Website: macys
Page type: delivery-shipping
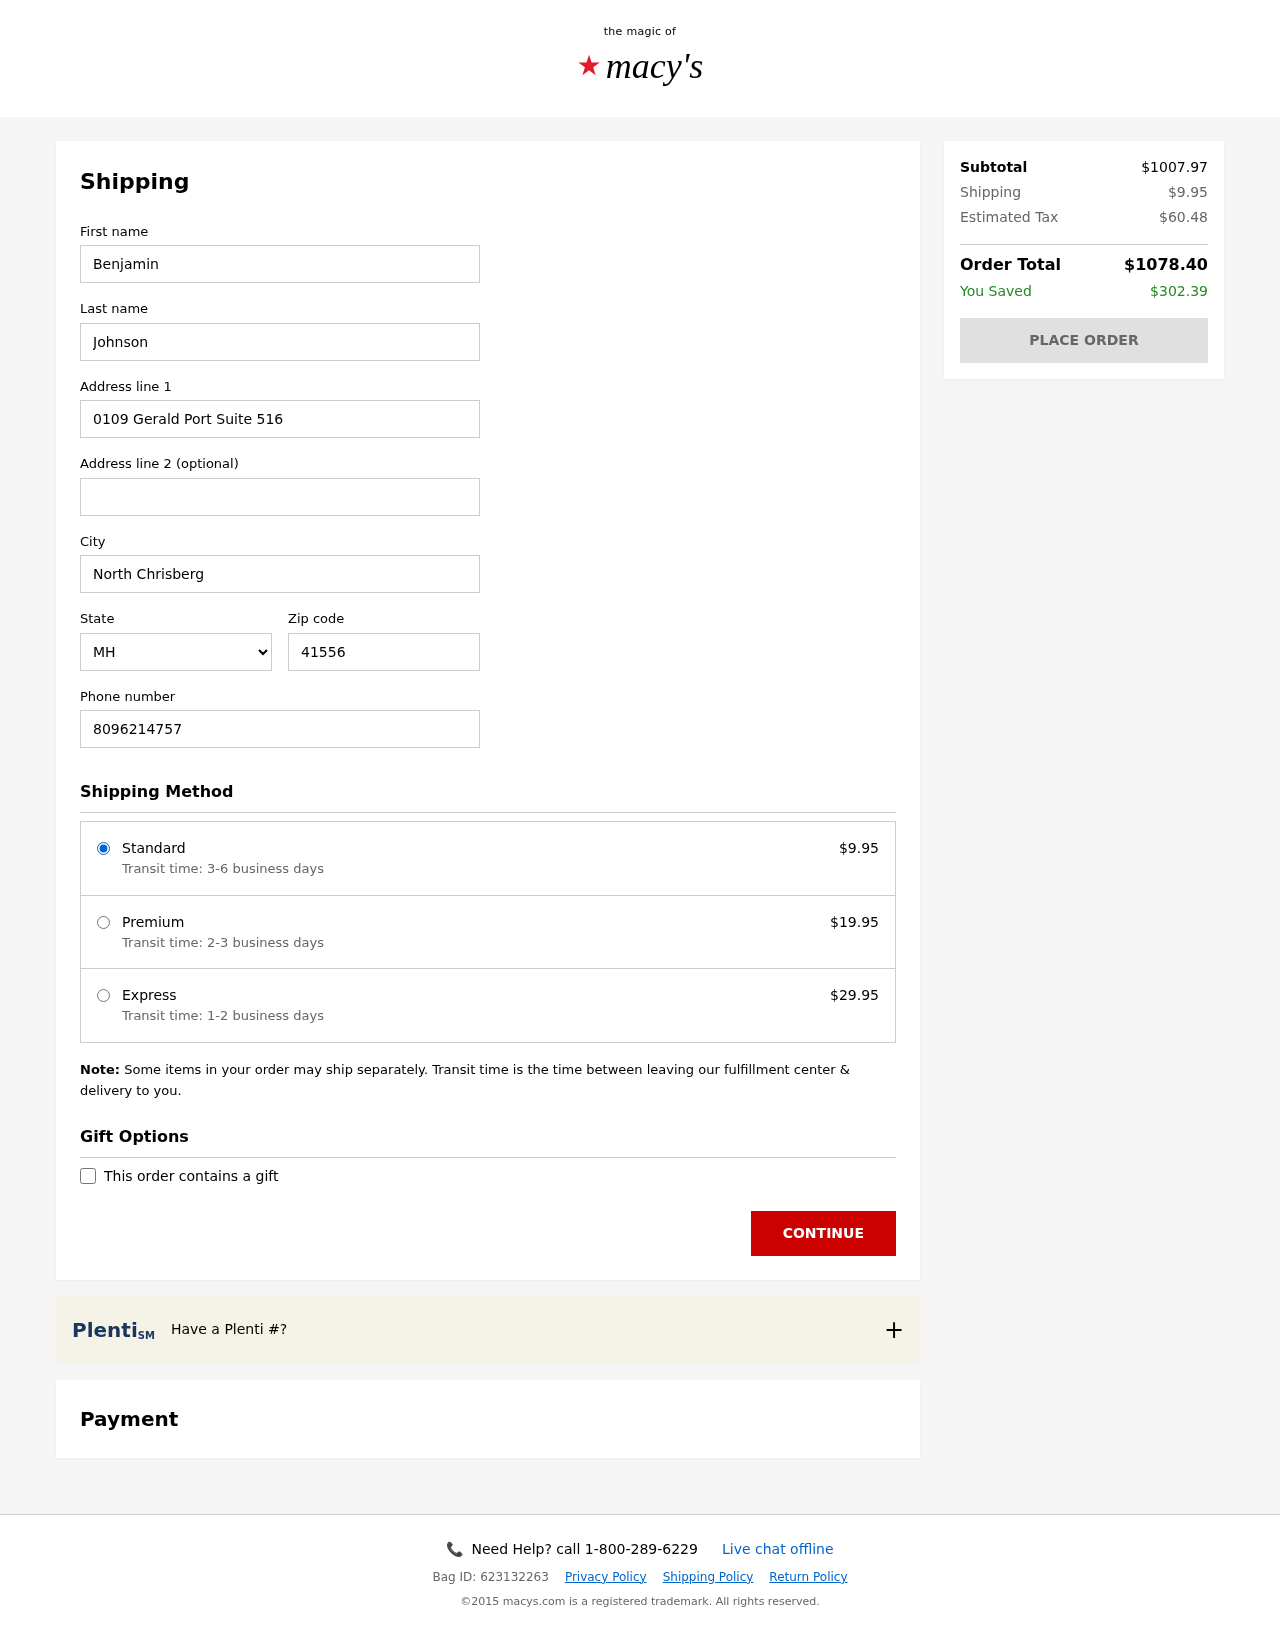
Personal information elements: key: PII_CITY
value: North Chrisberg
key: PII_FIRSTNAME
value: Benjamin
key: PII_LASTNAME
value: Johnson
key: PII_PHONE
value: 8096214757
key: PII_POSTCODE
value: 41556
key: PII_STATE_ABBR
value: MH
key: PII_STREET
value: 0109 Gerald Port Suite 516
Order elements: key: ORDER_SHIPPING_COST
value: $9.95
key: ORDER_SHIPPING_PREMIUM
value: $19.95
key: ORDER_SHIPPING_EXPRESS
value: $29.95
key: ORDER_SUBTOTAL
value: $1007.97
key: ORDER_TAX
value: $60.48
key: ORDER_TOTAL
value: $1078.40
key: ORDER_SAVINGS
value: $302.39